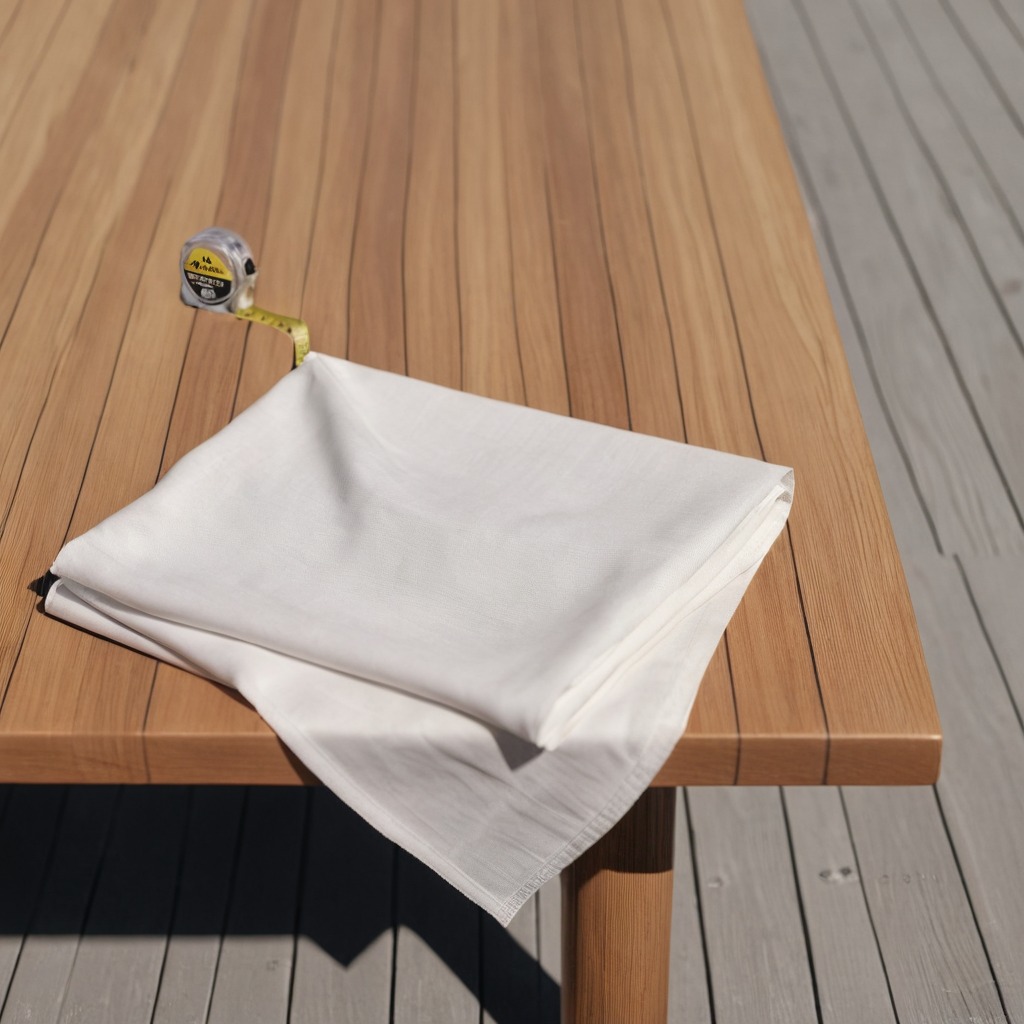
A measuring tape is lying on the wooden table.